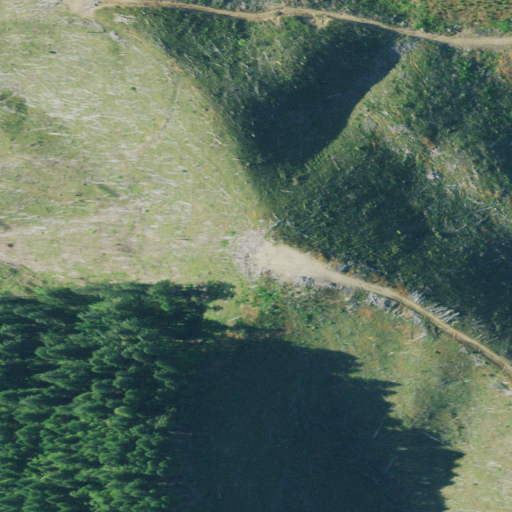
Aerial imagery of mountain in Oregon named Skull Mountain containing shrub, evergreen forest, and grassland